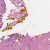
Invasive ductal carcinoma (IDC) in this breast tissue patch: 0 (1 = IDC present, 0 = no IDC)